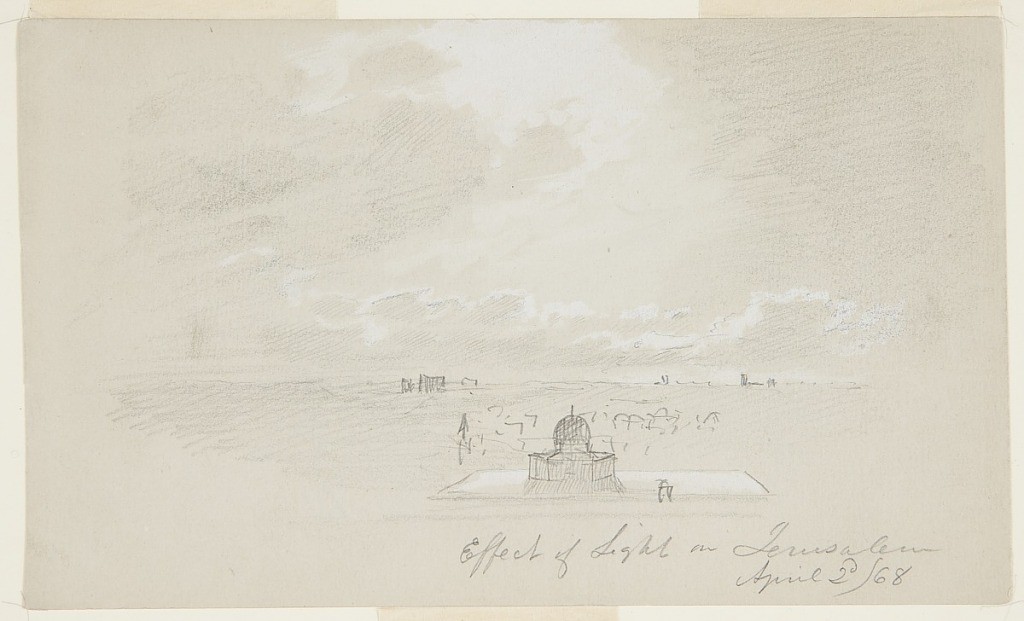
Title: Effect of Light on Jerusalem
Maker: Frederic Edwin Church, American, 1826–1900
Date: April 2, 1868
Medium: Graphite and white gouache on gray paper
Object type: Drawing
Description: Landscape sketch showing a view of clouds breaking and sunlight falling on the city of Jerusalem. In the foreground at center, the Dome of the Rock is clearly visible atop Temple Mount, as indistinct city buildings extend to the horizon. Above, billowing clouds break apart, allowing the white light of the sun--rendered here in white gouache--to cascade over the city.